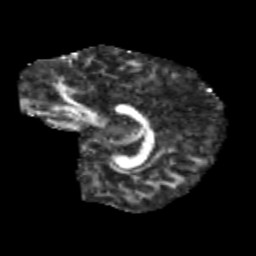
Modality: FA
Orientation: sagittal
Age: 9
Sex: male
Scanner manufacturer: siemens
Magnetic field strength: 3 T
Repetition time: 3.8 s
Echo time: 0.07 s